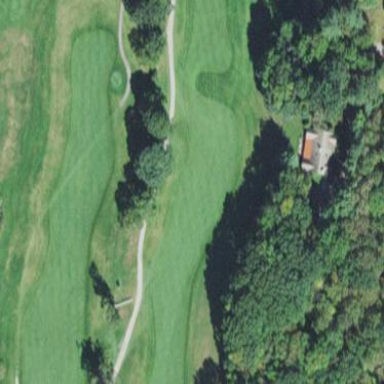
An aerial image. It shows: Golf fairway surrounded by grass.